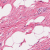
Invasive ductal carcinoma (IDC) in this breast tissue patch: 0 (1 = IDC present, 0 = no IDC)